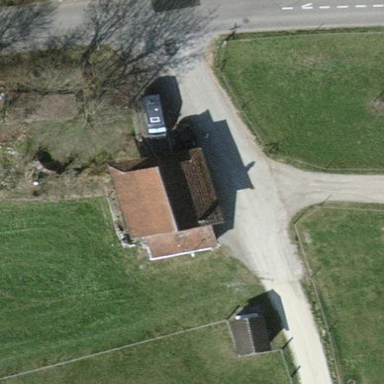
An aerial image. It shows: Detached building with gabled roof.